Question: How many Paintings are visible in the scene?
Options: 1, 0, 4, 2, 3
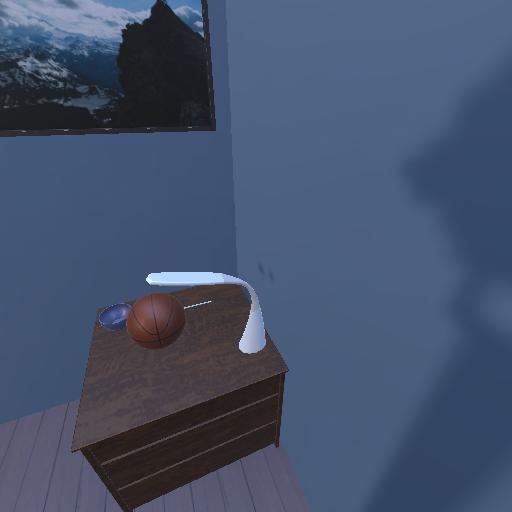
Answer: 1